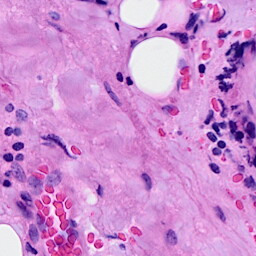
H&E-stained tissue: Breast